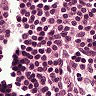
Metastatic tissue present: no